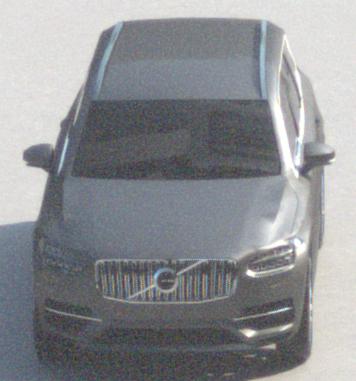
Make: Volvo
Model: XC90 B5
Detailed model: XC90 (L)
Model produced from: 2019/08
Model produced until: 2020/04
Doors: 5
Color: gray
Road condition: dry road
Daytime: morning or afternoon
Contrast: high contrast